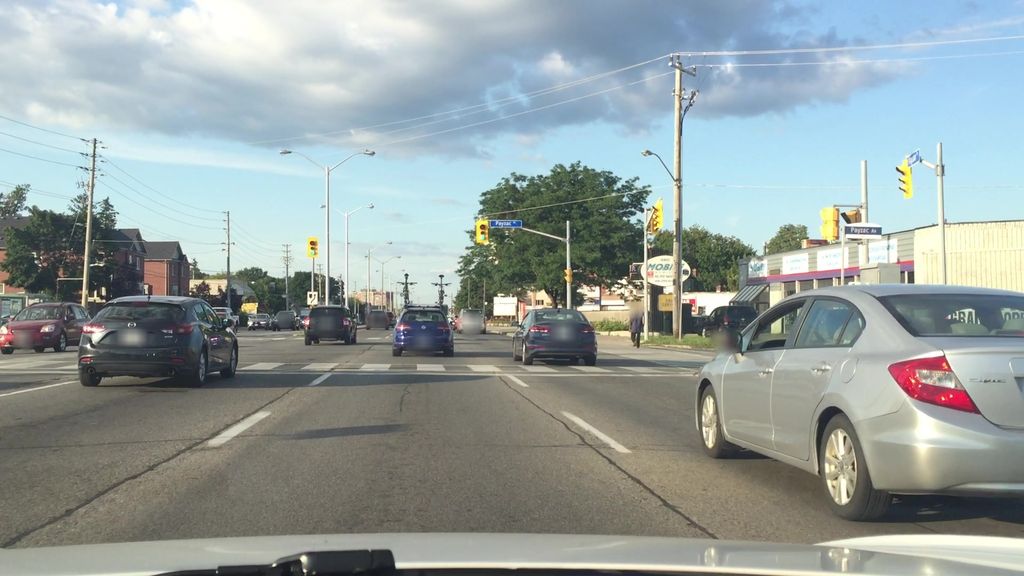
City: toronto